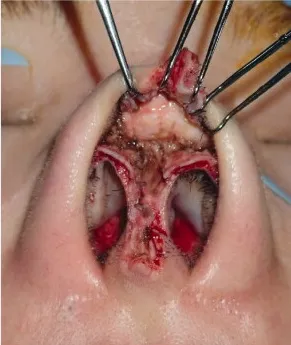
Intraoperative findings. (b) At the completion of debridement.
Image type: medical_photograph (other_medical_photograph)